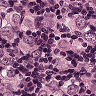
Metastatic tissue present: yes